Question: I faced that simply iterating through MSHTML elements using C# is horribly slow. Here is small example of iteration through collection three times. We have blank WPF application and WebBrowser control named Browser:
'''
public partial class MainWindow
{
public MainWindow()
{
InitializeComponent();
Browser.LoadCompleted += DocumentLoaded;
Browser.Navigate("http://google.com");
}
private IHTMLElementCollection _items;
private void DocumentLoaded(object sender, NavigationEventArgs e)
{
var dc = (HTMLDocument)Browser.Document;
_items = dc.all;
Test();
Test();
Test();
}
private void Test()
{
var sw = new Stopwatch();
sw.Start();
int i;
for (i = 0; i < _items.length; i++)
{
_items.item(i);
}
sw.Stop();
Debug.WriteLine("Items: {0}, Time: {1}", i, sw.Elapsed);
}
}
'''
The output is:
'''
Items: 274, Time: 00:00:01.<PHONE>
Items: 274, Time: 00:00:00.<PHONE>
Items: 274, Time: 00:00:00.<PHONE>
'''
The performance difference between 1 and 2 lines is horrible. I tried to rewrite same code with unmanaged C++ and COM and got no performance issues at all, unmanaged code runs 1200 times faster. Unfortunately going unmanaged is not an option because the real project is more complex than simple iterating.
I understand that for the first time runtime creates RCW for each referenced HTML element which is COM object. But can it be THAT slow? 300 items per second with 100% core load of 3,2 GHz CPU.
Performance analysis of the code above:

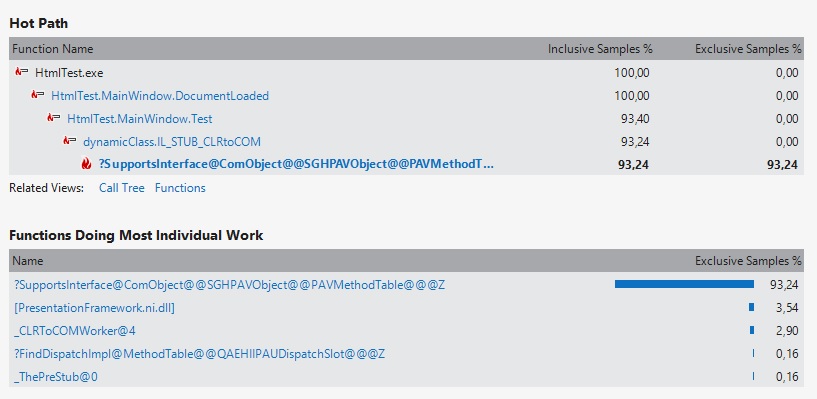
Answer: The source of poor performance is that collection items defined as objects in the MSHTML interop assembly.
'''
public interface IHTMLElementCollection : IEnumerable
{
...
[DispId(0)]
dynamic item(object name = Type.Missing, object index = Type.Missing);
...
}
'''
If we rewrite that interface so it returns IDispatch objects then the lag will disappear.
'''
public interface IHTMLElementCollection : IEnumerable
{
...
[DispId(0)]
[return: MarshalAs(UnmanagedType.IDispatch)]
object item(object name = Type.Missing, object index = Type.Missing);
...
}
'''
New output:
'''
Items: 246, Time: 00:00:00.<PHONE>
Items: 246, Time: 00:00:00.<PHONE>
Items: 246, Time: 00:00:00.<PHONE>
'''